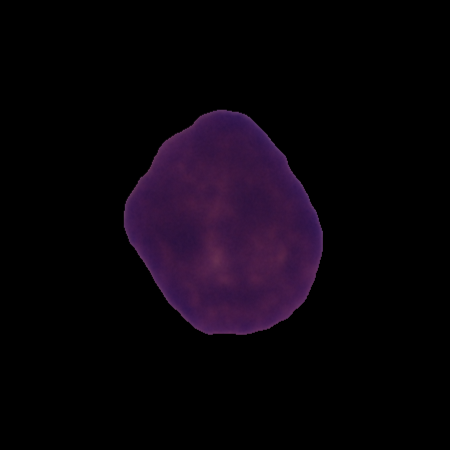
Label: cancer